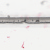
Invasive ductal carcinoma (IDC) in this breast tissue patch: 0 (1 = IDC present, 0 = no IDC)